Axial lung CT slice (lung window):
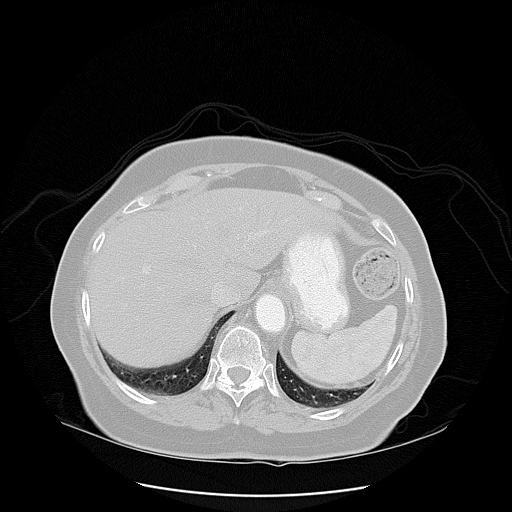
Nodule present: no